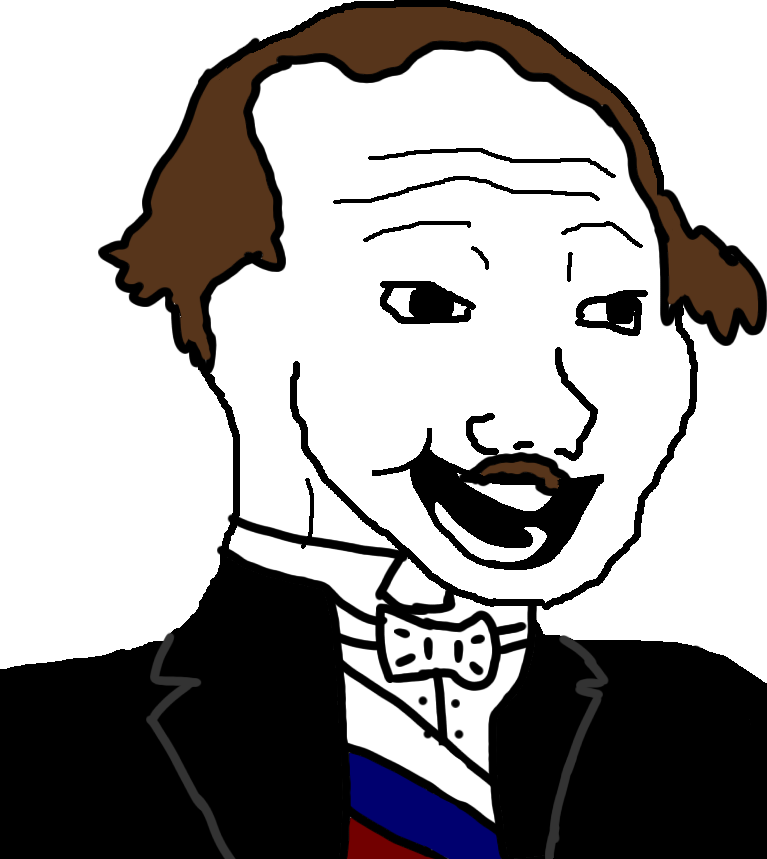
Label: 5_Bloomer